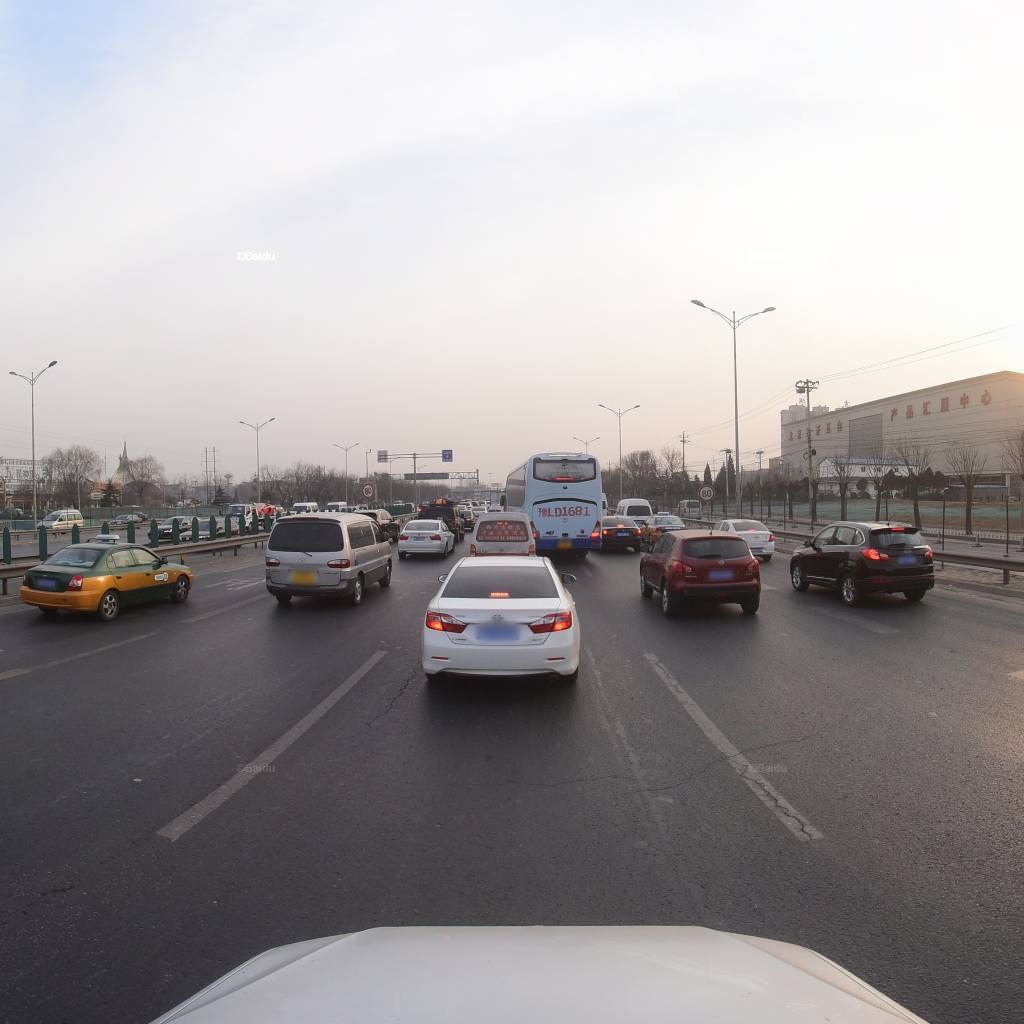
Region: Fengtai
Road damage annotations: transverse crack, longitudinal crack, longitudinal crack